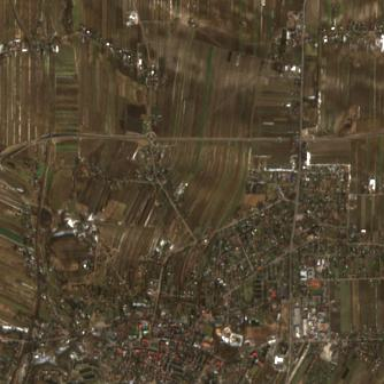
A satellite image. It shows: View of farmland.